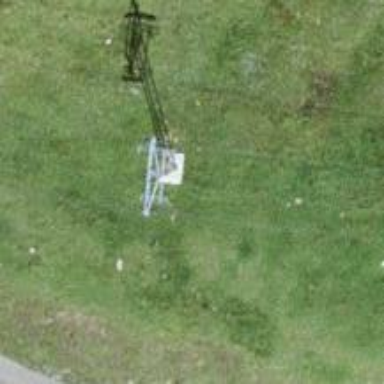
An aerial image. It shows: Pylon used for aerialway.